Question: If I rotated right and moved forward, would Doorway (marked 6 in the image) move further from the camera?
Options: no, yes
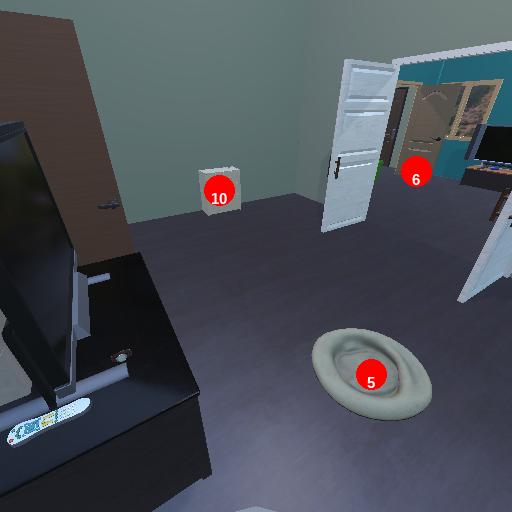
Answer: no